Question: I want to make 'SocialSecurityNumber' key for 'person' table. '[Key]' works but value for this key is generated by database,I want my given value to be persisted in database so I used
'[DatabaseGenerated(DatabaseGeneratedOption.None)]'. Now when I try to 'Add()' data I am getting this error.

So how can I set IDENTITY_INSERT is set to ON by using Code First ,Fluent API or Annotations?
Following is my model class.
'''
public class Person
{
[Key, DatabaseGenerated(DatabaseGeneratedOption.None)]
public int SocialSecurityNumber { get; set; }
public string FirstName { get; set; }
public string LastName { get; set; }
}
'''
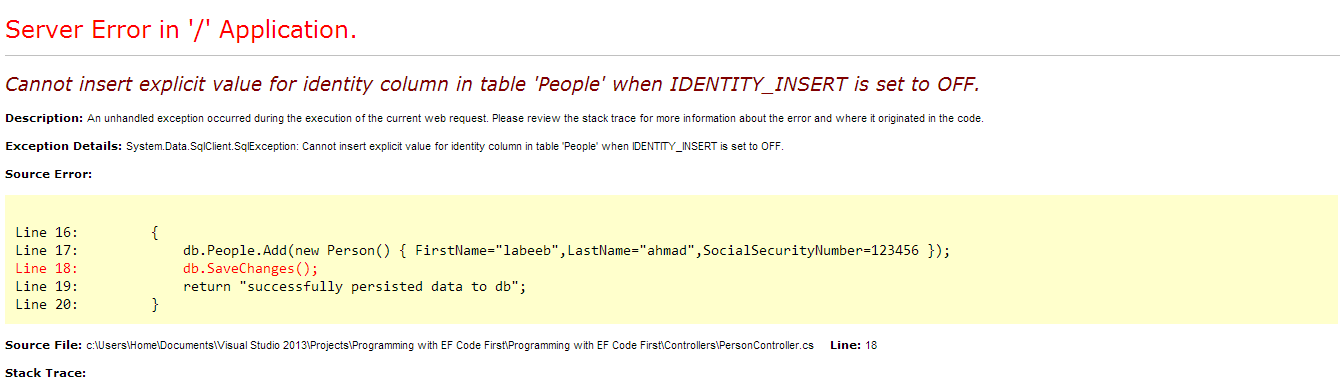
Answer: Problem has been solved. As in comments @Tim asked if I had used migration. In fact this was the step I did not do in next try. I just added another class and did NOT set it to '[KEY]' rather used full annotation '[Key, DatabaseGenerated(DatabaseGeneratedOption.None)]', I did not had to used migrations and this worked. As previously problem was being caused by 'SocialSecurityNumber' being 'identity' but now using this approach its no longer 'identity' and hence IDENTITY_INSERT(which is still of OFF) does not apply to this. And I can change values.
<URL>